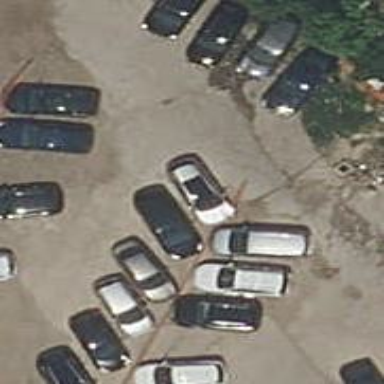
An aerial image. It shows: Parking aisle designated as service road.